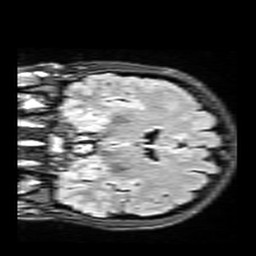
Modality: FLAIR
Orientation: coronal
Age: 42
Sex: female
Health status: healthy
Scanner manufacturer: siemens
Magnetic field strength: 3 T
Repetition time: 9 s
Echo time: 0.088 s